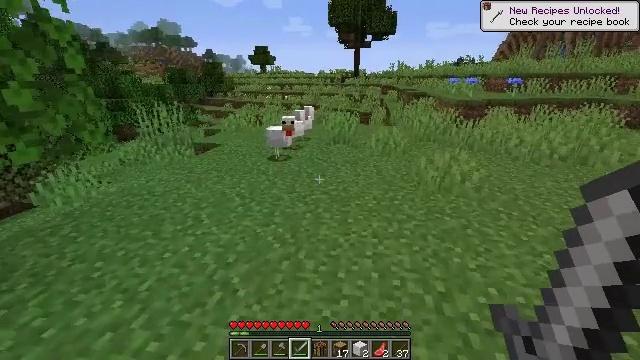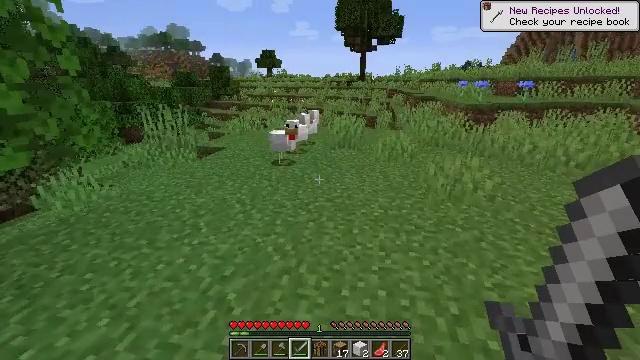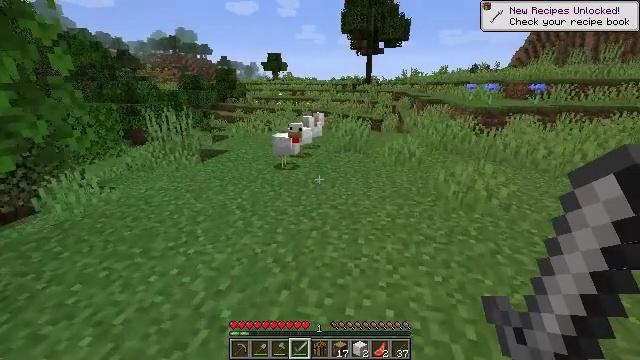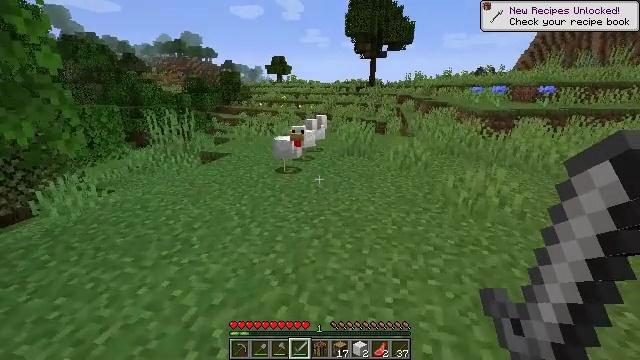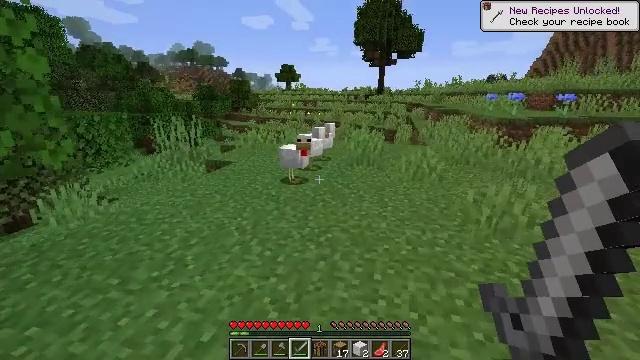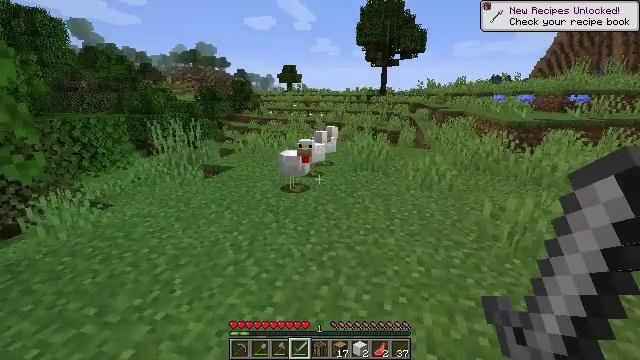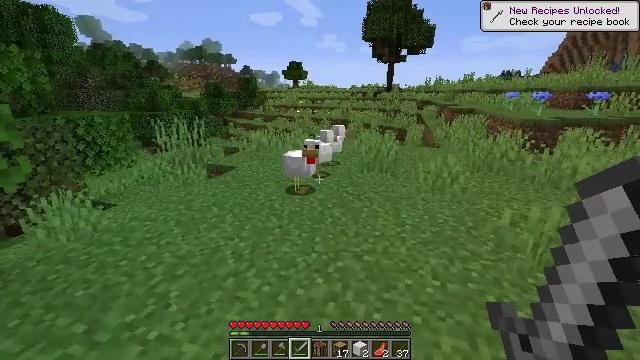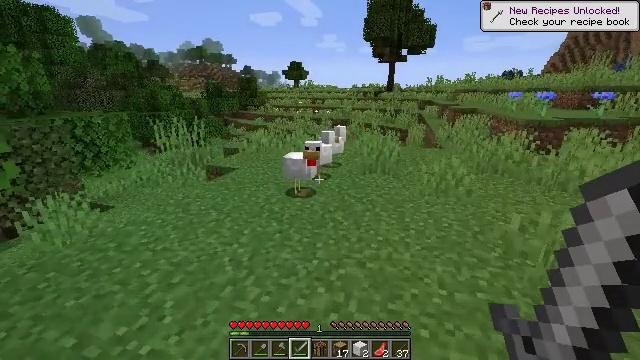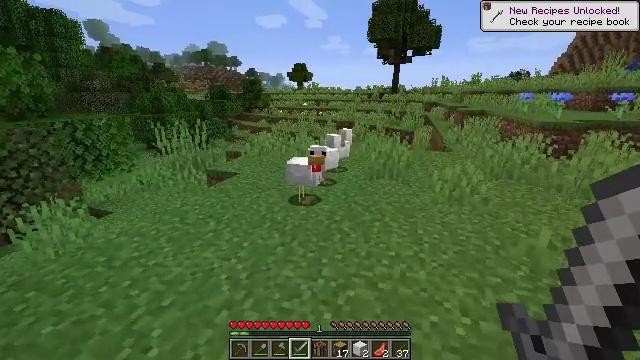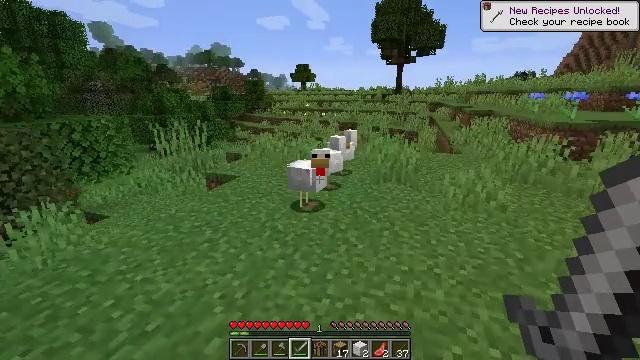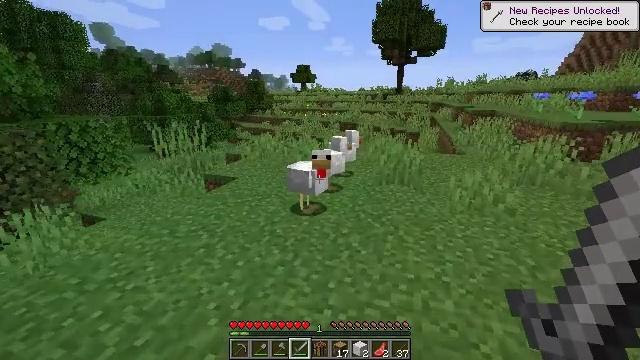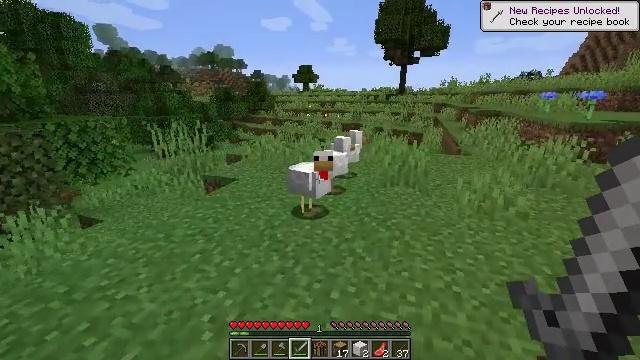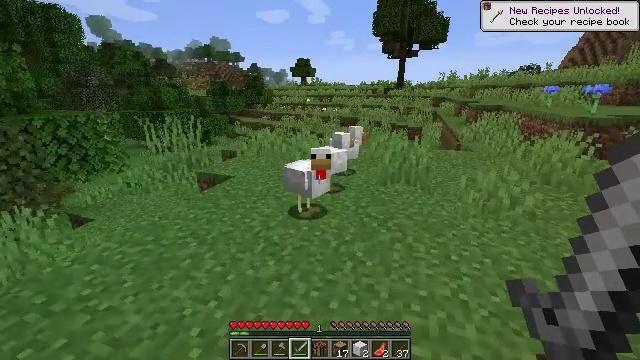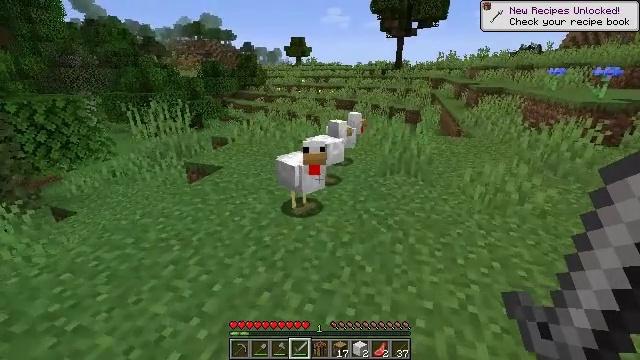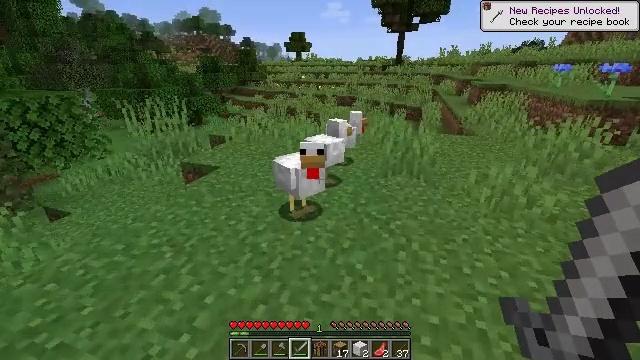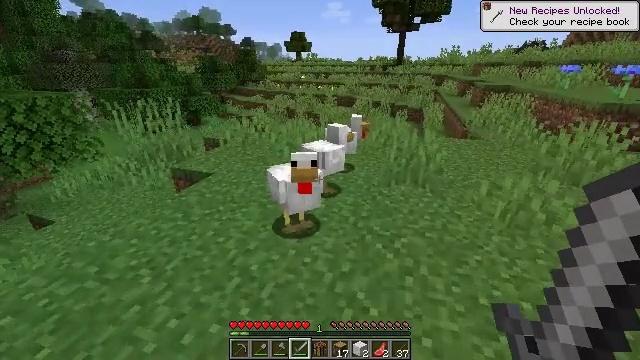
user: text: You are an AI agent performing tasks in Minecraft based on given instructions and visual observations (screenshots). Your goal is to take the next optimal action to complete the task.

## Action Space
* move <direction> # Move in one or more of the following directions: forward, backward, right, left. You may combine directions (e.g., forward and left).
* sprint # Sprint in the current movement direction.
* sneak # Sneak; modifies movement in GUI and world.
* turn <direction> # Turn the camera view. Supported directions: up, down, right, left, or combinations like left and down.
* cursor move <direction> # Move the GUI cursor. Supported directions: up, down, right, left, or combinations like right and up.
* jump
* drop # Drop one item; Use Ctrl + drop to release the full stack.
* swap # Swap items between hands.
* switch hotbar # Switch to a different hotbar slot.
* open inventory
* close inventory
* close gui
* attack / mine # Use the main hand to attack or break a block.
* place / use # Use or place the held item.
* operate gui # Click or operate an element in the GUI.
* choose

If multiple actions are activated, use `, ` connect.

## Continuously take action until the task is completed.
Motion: motion action
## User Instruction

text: Kill mobs.
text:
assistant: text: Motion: move forward, turn left
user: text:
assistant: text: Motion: move forward, turn left
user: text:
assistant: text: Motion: move forward
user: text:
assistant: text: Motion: move forward, turn left and up
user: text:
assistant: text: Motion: move forward
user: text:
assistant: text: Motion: move forward, turn left
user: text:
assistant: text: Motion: move forward
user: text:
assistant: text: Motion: move forward
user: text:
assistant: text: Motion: move forward
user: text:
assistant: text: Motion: move forward
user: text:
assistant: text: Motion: move forward
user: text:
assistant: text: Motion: move forward, turn down
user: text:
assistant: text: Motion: move forward, turn down
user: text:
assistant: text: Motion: move forward
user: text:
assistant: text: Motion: move forward
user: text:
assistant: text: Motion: move forward
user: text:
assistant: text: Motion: move forward
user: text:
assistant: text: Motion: move forward
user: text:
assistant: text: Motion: move forward, turn left and down
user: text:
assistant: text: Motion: no_op
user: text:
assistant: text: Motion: no_op
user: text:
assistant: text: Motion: no_op
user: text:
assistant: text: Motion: no_op
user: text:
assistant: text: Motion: turn left
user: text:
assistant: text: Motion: turn left
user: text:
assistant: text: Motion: turn left
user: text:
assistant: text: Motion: turn left
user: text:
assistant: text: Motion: no_op
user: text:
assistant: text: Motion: no_op
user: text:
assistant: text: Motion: attack / mine